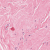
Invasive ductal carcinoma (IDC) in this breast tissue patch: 0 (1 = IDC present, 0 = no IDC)